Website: apple
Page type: store-pickup
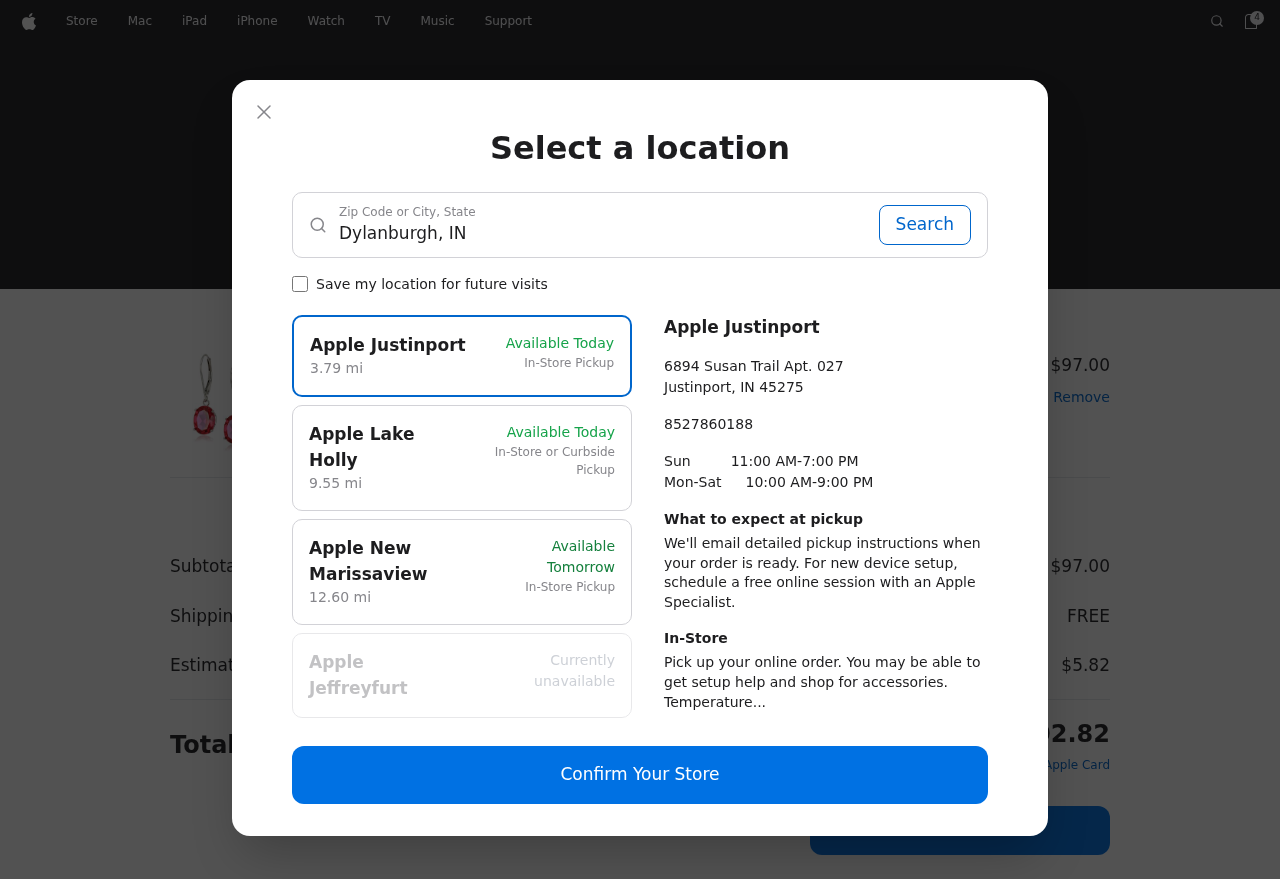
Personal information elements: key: PII_CITY_STATE
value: Dylanburgh, IN
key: PII_LOCATION1_CITY
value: Apple Justinport
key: PII_LOCATION1_CITY_STATE_ZIP
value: Justinport, IN 45275
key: PII_LOCATION1_STREET
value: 6894 Susan Trail Apt. 027
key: PII_LOCATION2_CITY
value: Apple Lake Holly
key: PII_LOCATION3_CITY
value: Apple New Marissaview
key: PII_LOCATION4_CITY
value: Apple Jeffreyfurt
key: PII_PHONE
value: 8527860188
Product elements: key: PRODUCT1_NAME
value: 14K Gold Oval Gemstone Dangle Leverback Earrings
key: PRODUCT1_PRICE
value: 97
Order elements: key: ORDER_NUM_ITEMS
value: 4
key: ORDER_TOTAL
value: $102.82
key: ORDER_SUBTOTAL
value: $97.00
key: ORDER_SHIPPING_COST
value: FREE
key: ORDER_TAX
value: $5.82
Search elements: key: SEARCH_CITY_STATE
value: Dylanburgh, IN